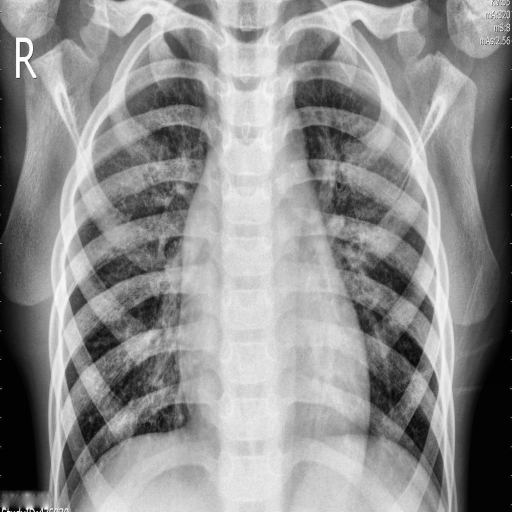
Finding: PNEUMONIA